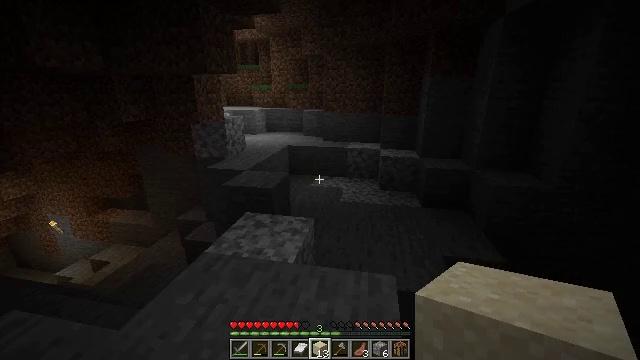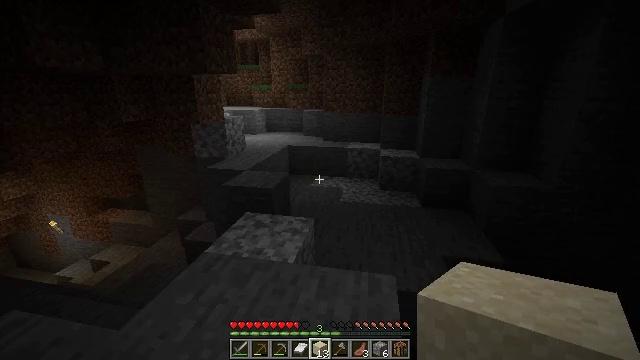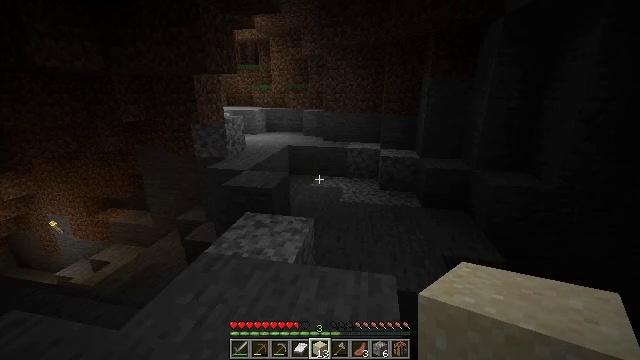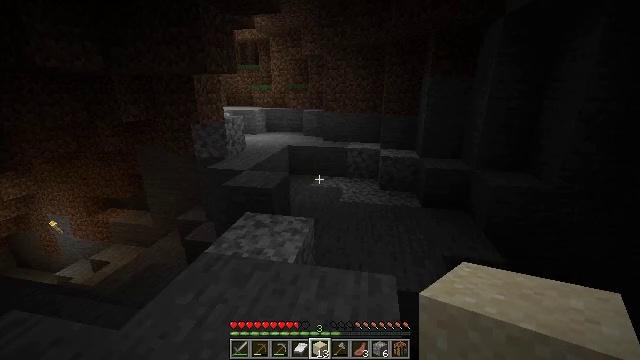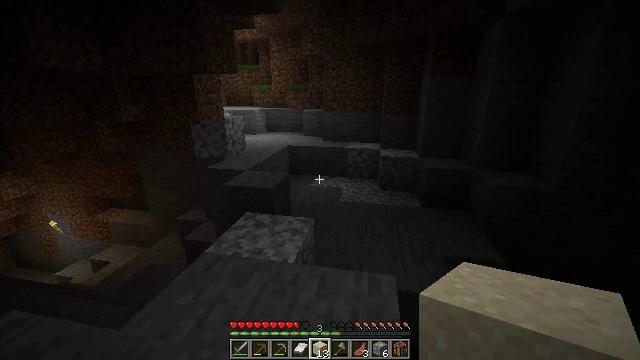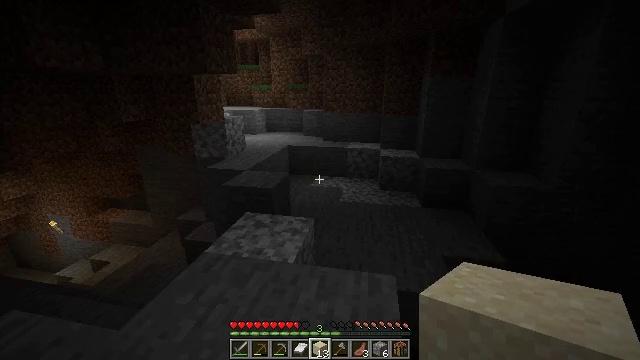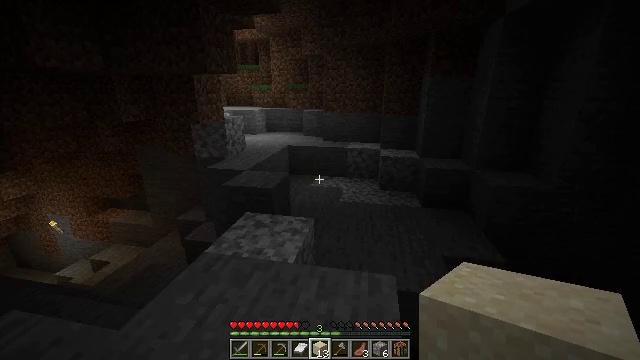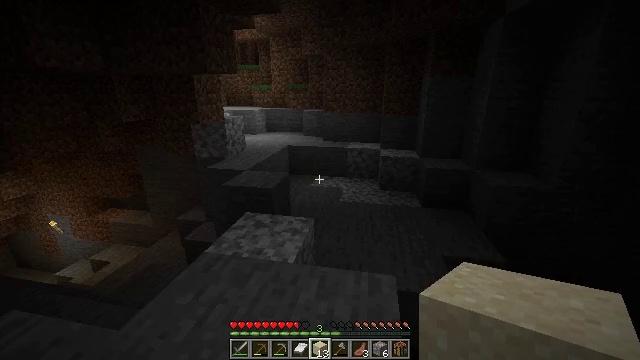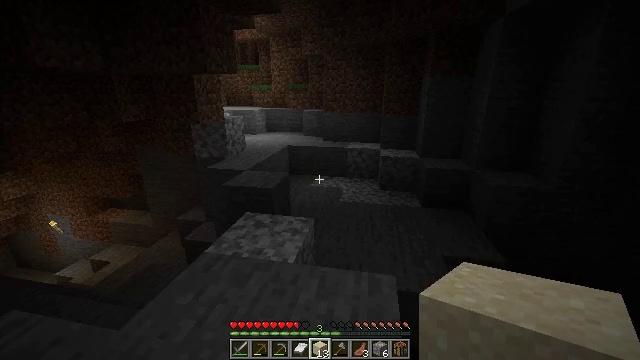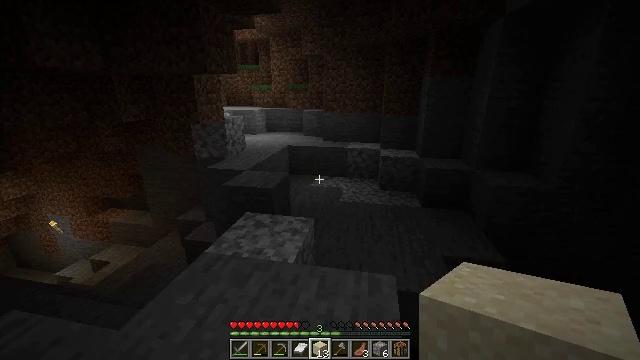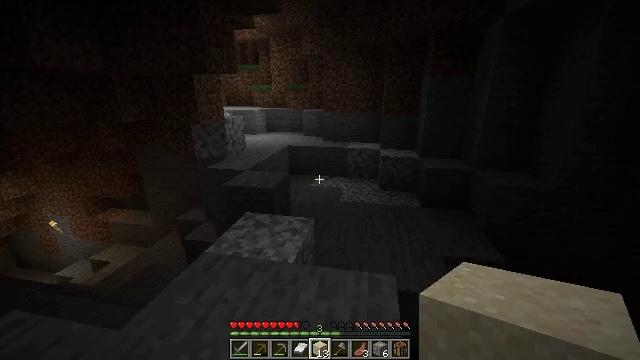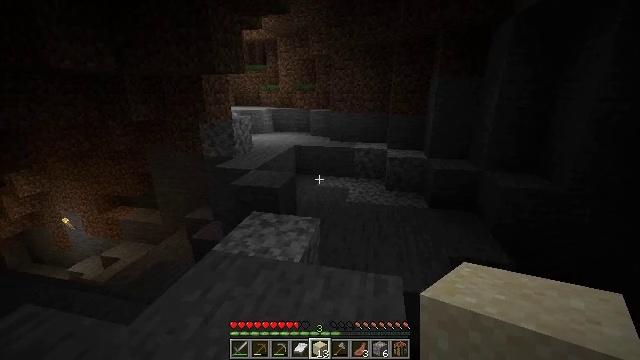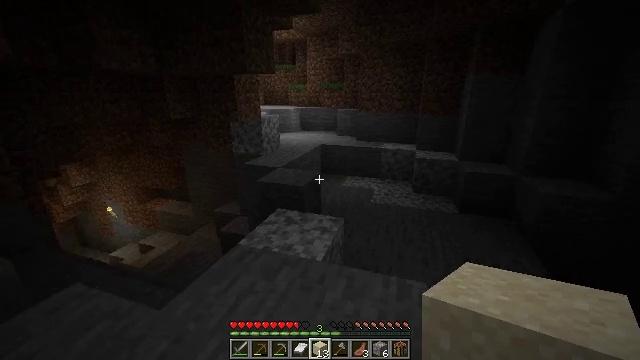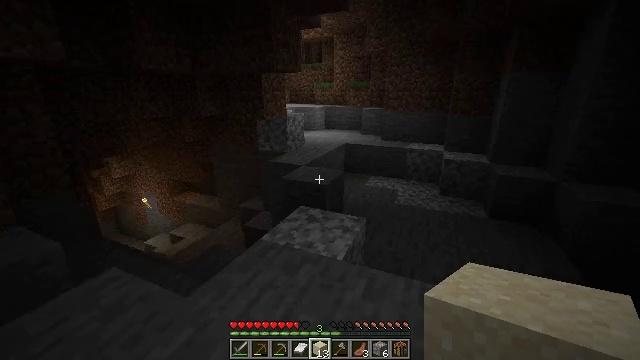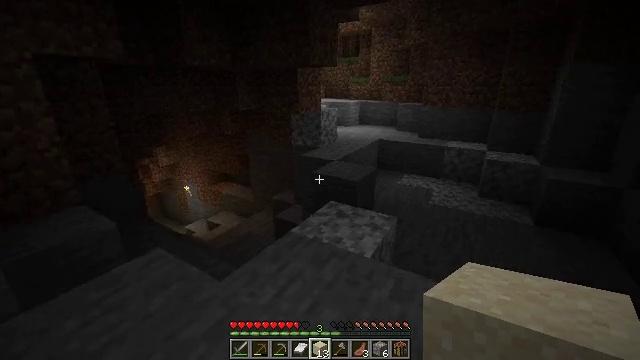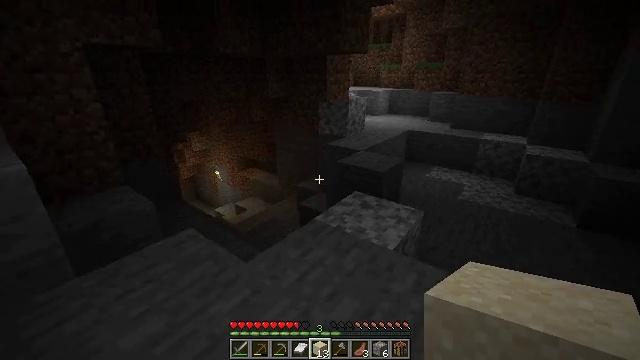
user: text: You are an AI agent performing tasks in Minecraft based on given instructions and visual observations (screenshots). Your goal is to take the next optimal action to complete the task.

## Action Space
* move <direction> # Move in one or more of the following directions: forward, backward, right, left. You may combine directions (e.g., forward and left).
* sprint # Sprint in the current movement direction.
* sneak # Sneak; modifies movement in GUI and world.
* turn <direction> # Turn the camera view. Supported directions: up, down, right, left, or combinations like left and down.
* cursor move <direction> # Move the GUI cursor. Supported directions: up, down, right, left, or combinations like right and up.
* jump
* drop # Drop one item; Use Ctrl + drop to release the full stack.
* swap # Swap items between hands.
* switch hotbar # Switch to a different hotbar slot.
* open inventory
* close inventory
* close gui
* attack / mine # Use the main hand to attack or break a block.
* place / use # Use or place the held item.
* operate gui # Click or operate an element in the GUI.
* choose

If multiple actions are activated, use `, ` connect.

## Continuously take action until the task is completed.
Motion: motion action
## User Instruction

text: Break the sugar cane.
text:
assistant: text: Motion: no_op
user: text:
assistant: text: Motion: no_op
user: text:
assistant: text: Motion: no_op
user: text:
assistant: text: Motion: no_op
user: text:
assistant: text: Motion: no_op
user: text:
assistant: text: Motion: no_op
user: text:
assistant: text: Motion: no_op
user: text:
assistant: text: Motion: no_op
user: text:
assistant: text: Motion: no_op
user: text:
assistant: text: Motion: no_op
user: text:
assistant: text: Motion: turn left
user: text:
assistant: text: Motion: turn left
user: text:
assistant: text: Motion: turn left
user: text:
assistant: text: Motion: turn left and down
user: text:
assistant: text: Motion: turn left and down
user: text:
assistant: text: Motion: turn left and down
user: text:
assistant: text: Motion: turn left
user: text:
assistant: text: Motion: move forward
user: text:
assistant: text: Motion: move forward
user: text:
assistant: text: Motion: move forward
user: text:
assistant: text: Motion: move forward, turn right and down
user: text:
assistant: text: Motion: move forward, turn right
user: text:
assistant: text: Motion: move forward, turn right
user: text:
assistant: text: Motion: move forward, turn right
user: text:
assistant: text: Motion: move forward, turn right and up
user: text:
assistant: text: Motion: move forward, turn right
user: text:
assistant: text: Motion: move forward, turn right and up
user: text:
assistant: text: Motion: move forward
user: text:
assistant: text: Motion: no_op
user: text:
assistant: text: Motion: no_op